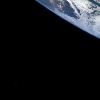
Label: space